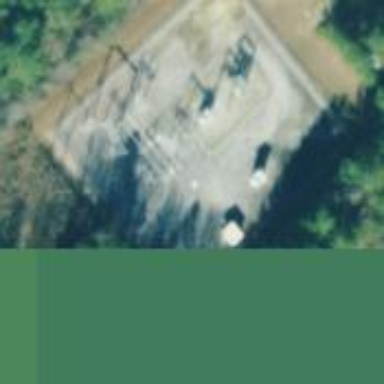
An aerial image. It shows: Distribution level power substation enclosed by fence.